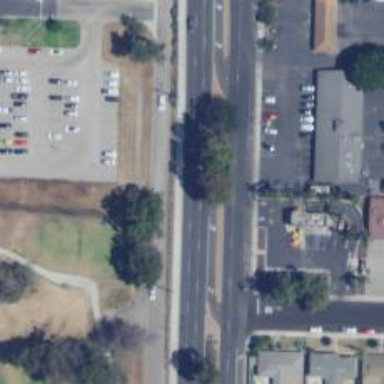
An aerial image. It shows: Secondary road with asphalt surface.